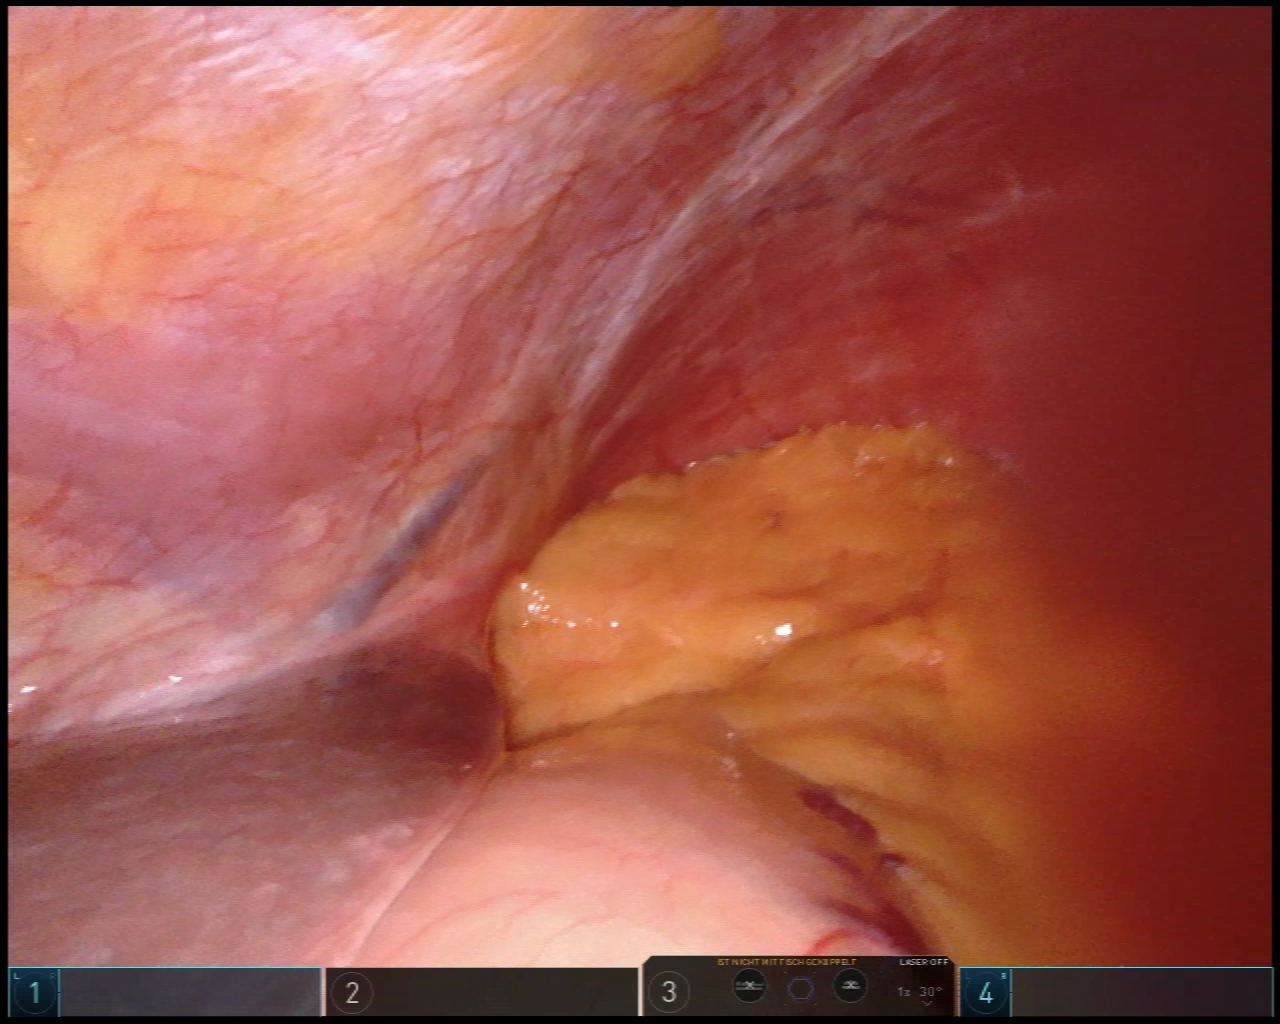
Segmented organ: stomach
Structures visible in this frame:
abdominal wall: yes
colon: no
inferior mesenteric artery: no
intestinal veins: no
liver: yes
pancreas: no
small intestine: no
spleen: no
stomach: yes
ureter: no
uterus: no
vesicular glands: no